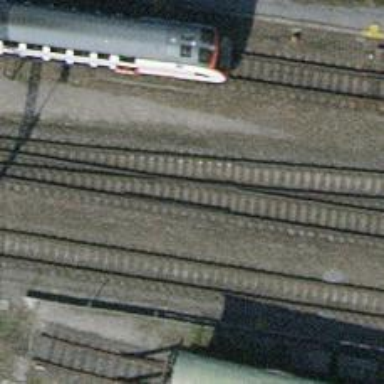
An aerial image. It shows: Railway track with contact line for electrification.